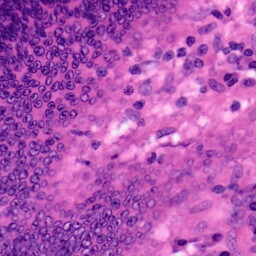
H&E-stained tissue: Colon